Interaction volume radius: 5 \u00c5
Interaction volume height: 30 \u00c5
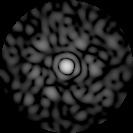
Disorder parameter: 0.8045